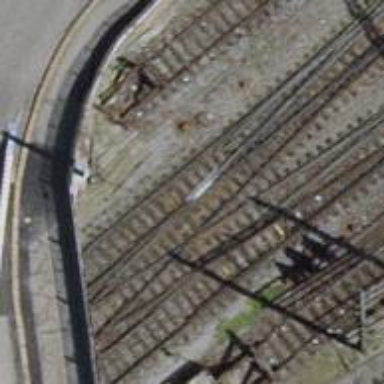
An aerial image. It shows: Railway siding with one electrified track and contact line for powering the train.